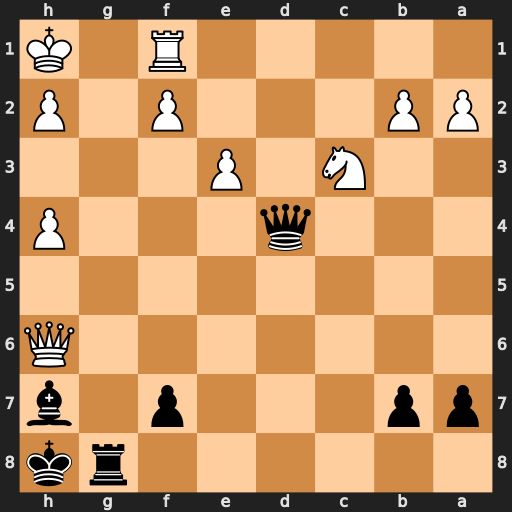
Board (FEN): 6rk/pp3p1b/7Q/8/3q3P/2N1P3/PP3P1P/5R1K
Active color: b
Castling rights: -
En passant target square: -
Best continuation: Qg4 Qf6+ Rg7 Qxg7+ Qxg7